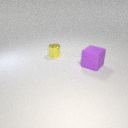
large purple rubber cube to the right of small yellow metal cylinder